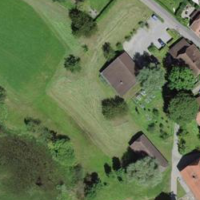
EUNIS habitat code: 55
Species observed at this site:
Pica pica
Anas platyrhynchos
Carduelis carduelis